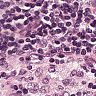
Metastatic tissue present: no